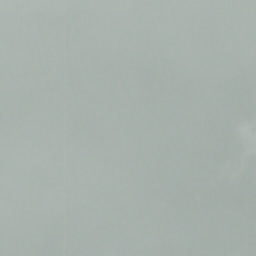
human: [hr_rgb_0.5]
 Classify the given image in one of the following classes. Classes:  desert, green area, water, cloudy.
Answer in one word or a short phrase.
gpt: cloudy